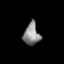
Tissue: prostate
Cell type: T cells
Senescence score: 0.3602
Nuclear area (px): 347
Mean DAPI intensity: 136.213